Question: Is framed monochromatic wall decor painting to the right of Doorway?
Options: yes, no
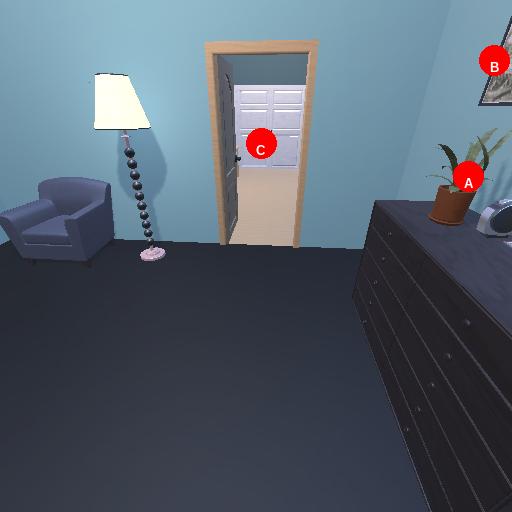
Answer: yes